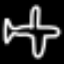
Label: airplane